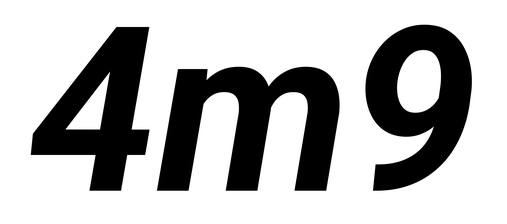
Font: Roboto-Italic_Bold_Italic